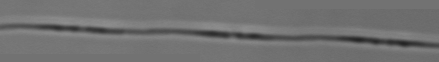
Label: Pseudo-nitzschia